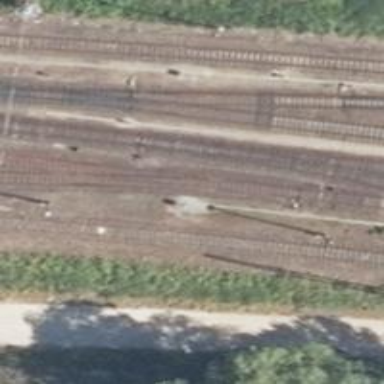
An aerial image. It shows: Railway switch.